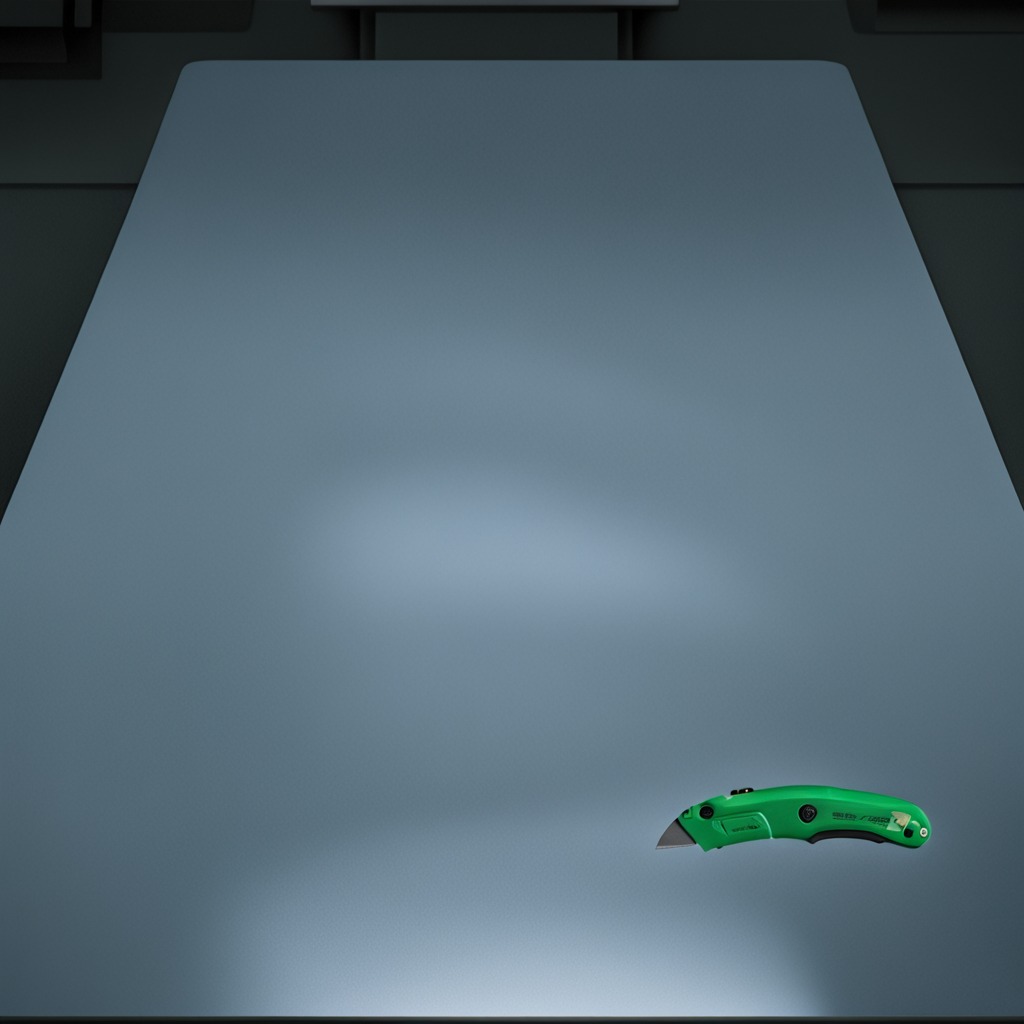
A utility knife is lying on the table.